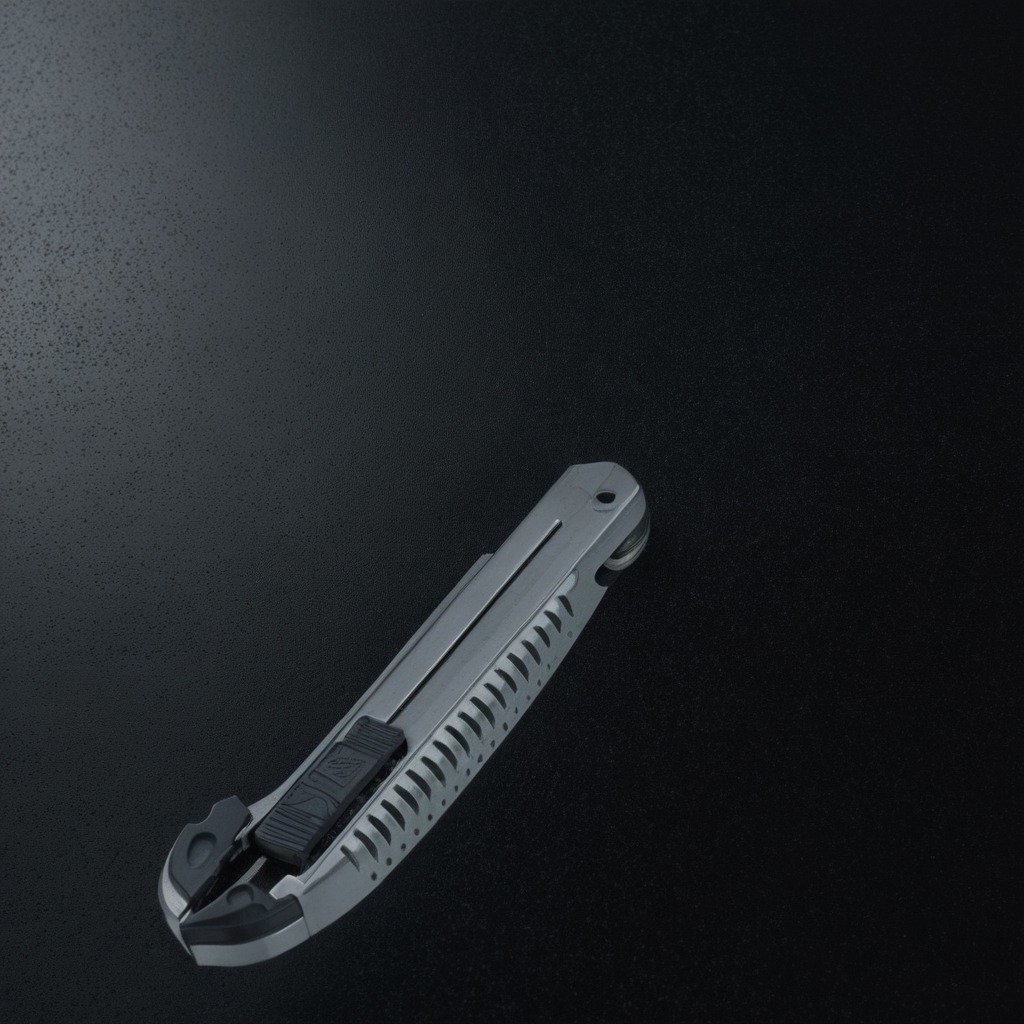
A utility knife lies on the clean granite tabletop.